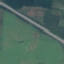
Land use / land cover: Highway